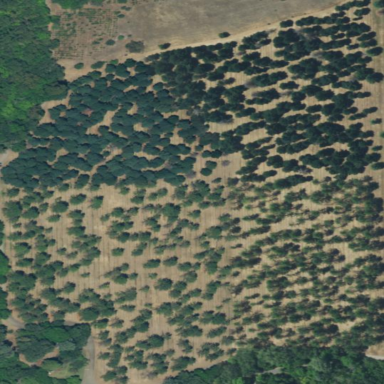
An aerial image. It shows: Orchard used for timber crops.